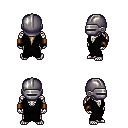
a pixel art fantasy rpg character, male body template, skeleton, gray robe, magenta pants, white blonde ponytail hairstyle, metal helm, leather bracers, four views (front, back, left, right), 2x2 character sprite sheet, small pixel art, hard edges, no anti-aliasing